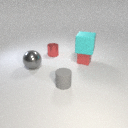
small red rubber cube below large cyan rubber cube